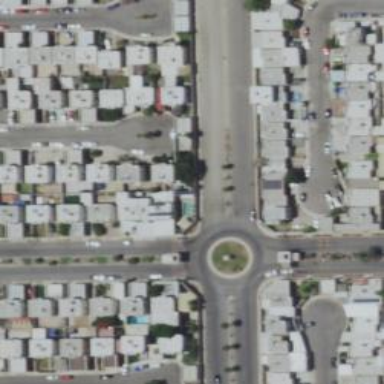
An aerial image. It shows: Turning loop on the road.